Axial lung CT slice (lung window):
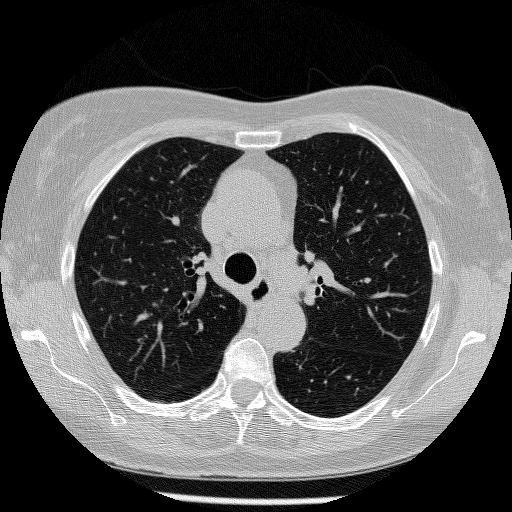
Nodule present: no